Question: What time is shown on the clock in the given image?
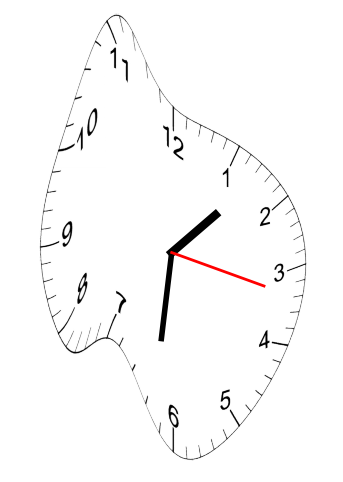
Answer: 01:31:17